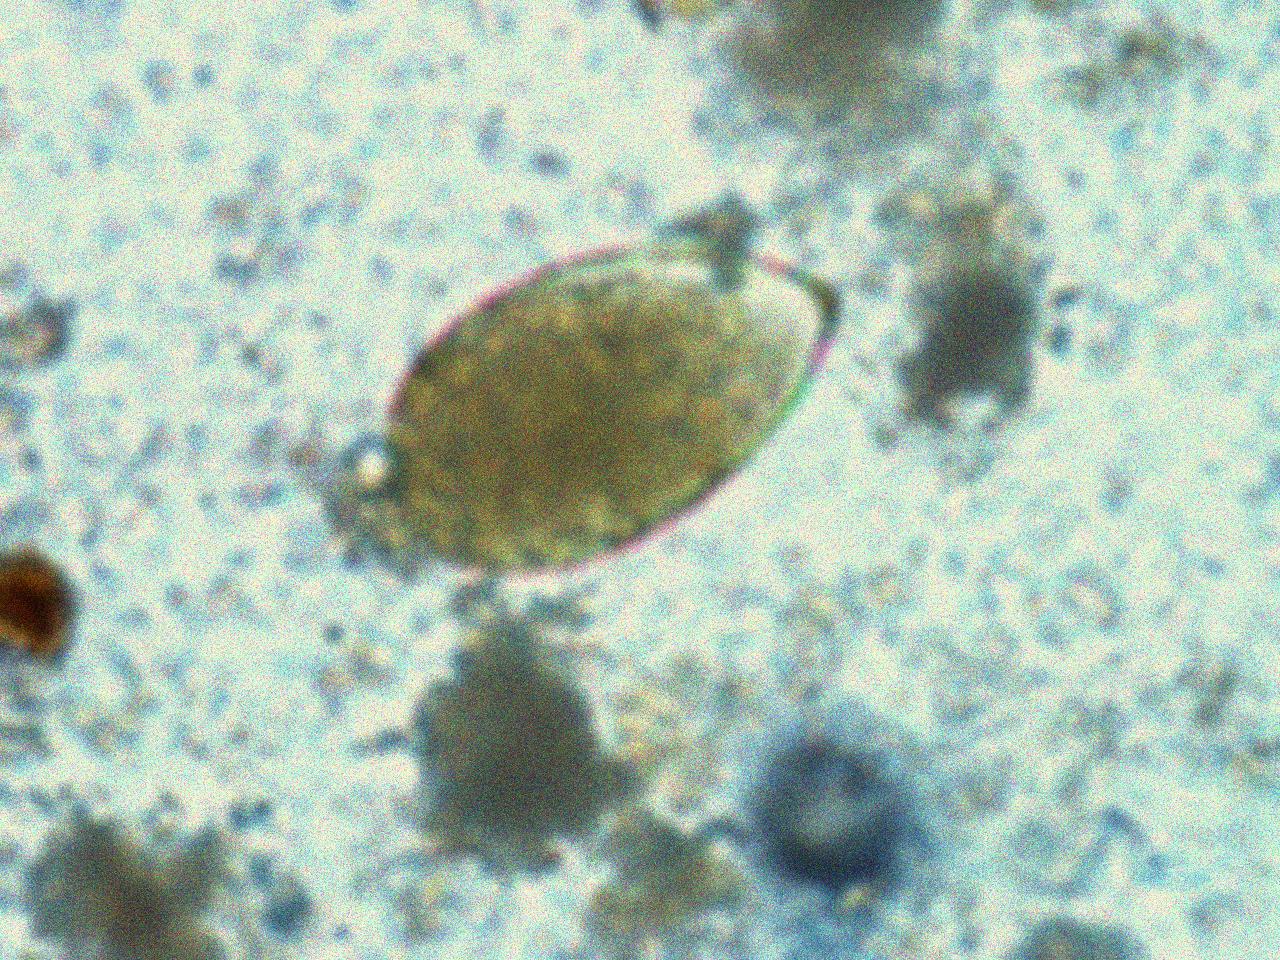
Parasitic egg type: Fasciolopsis buski